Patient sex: M
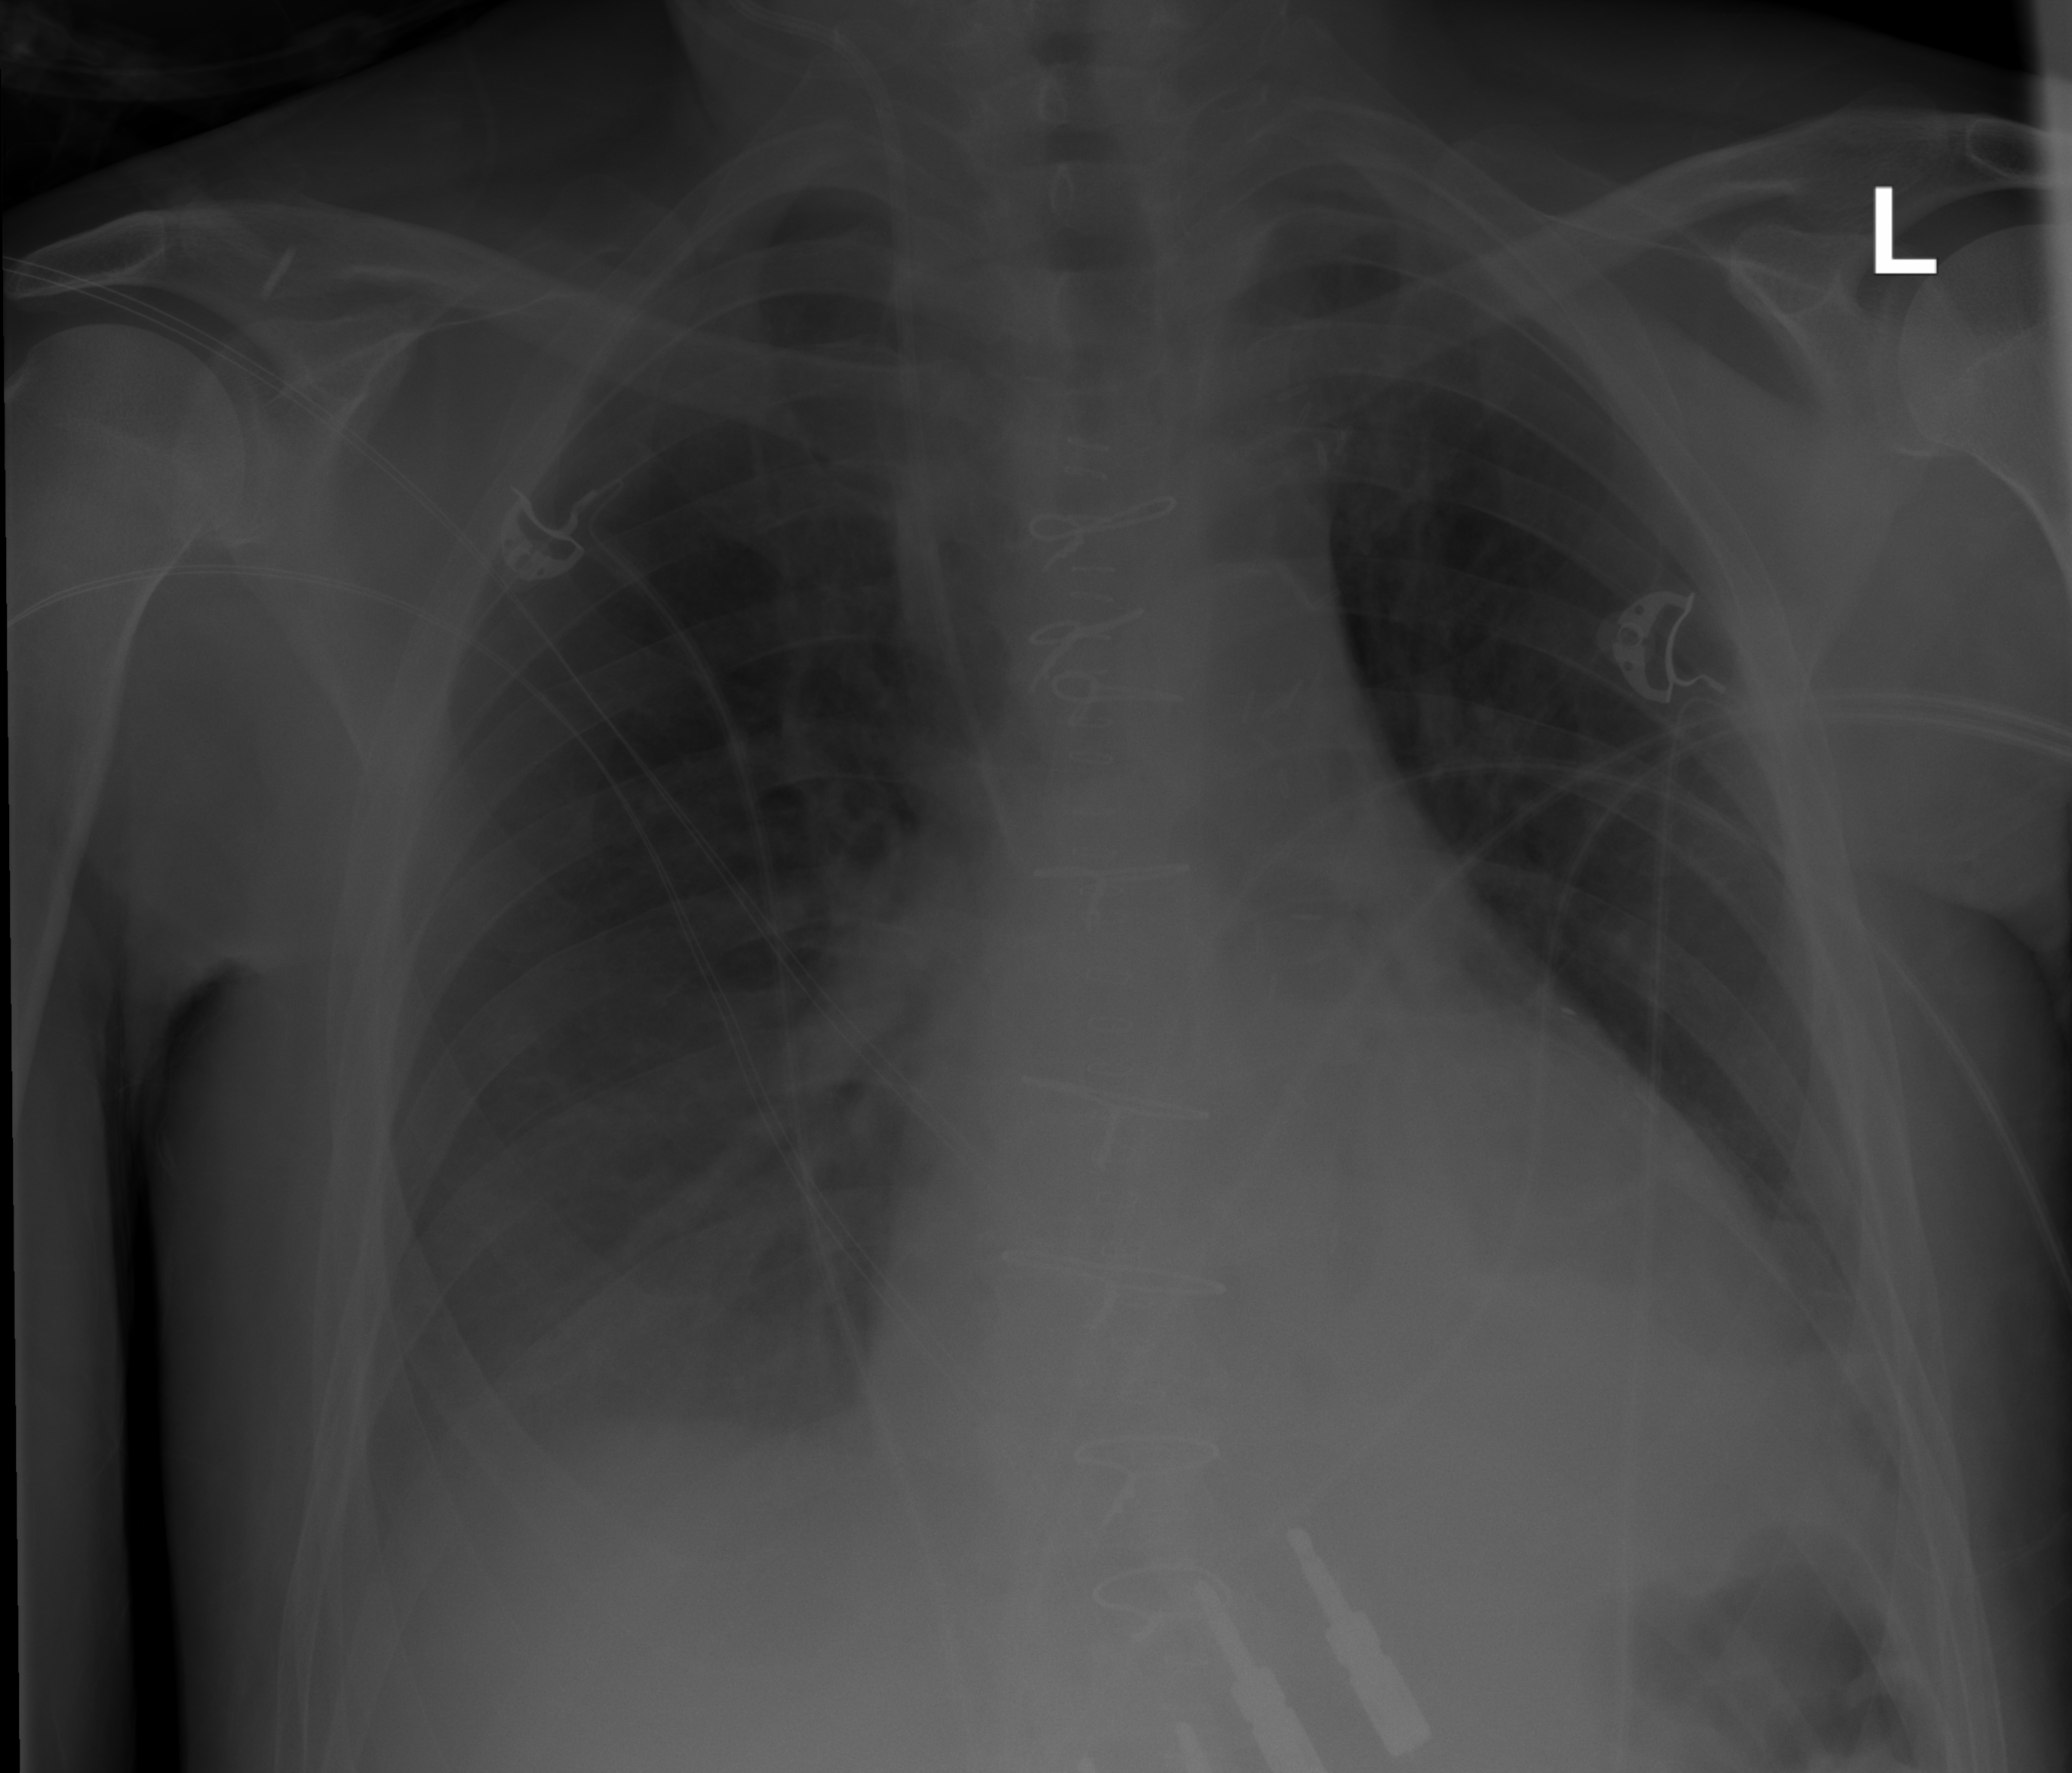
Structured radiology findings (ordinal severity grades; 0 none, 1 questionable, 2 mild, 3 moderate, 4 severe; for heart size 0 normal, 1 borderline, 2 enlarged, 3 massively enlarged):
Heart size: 1
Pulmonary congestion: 0
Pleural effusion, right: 2
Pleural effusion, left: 0
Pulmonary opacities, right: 2
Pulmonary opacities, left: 0
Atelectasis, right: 2
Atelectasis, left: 2